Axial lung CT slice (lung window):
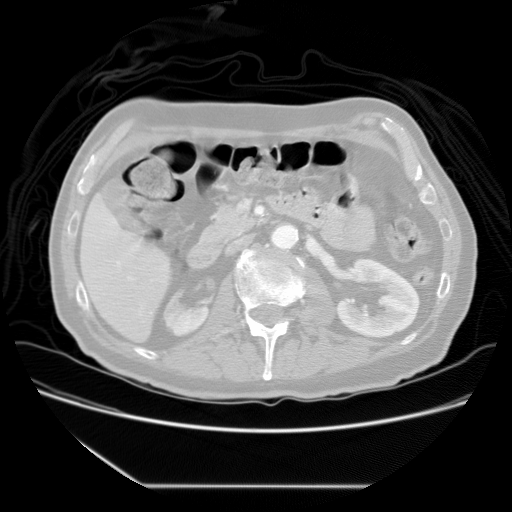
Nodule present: no